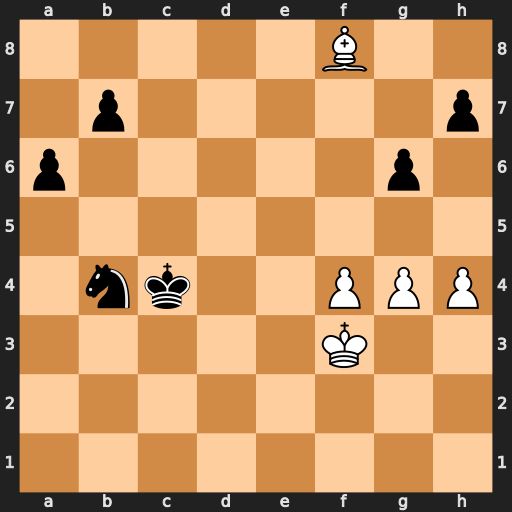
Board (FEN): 5B2/1p5p/p5p1/8/1nk2PPP/5K2/8/8
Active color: w
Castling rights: -
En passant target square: -
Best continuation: Bxb4 Kxb4 f5 gxf5 g5 a5 h5 a4 g6 hxg6 h6